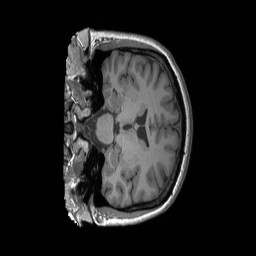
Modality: T1w
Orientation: coronal
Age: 50
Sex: female